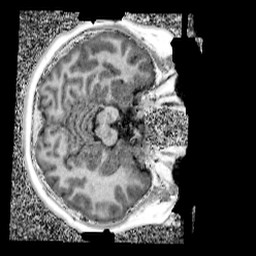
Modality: UNIT1_denoised
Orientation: axial
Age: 12
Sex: female
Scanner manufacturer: siemens
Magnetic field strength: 3 T
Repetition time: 4 s
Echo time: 0.00299 s